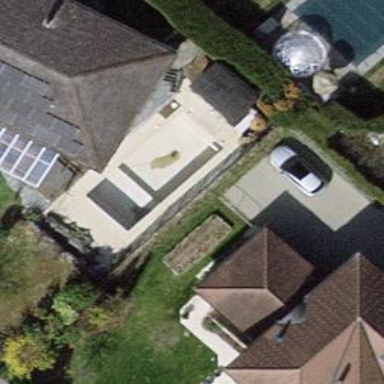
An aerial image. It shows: Swimming pool located in leisure land.